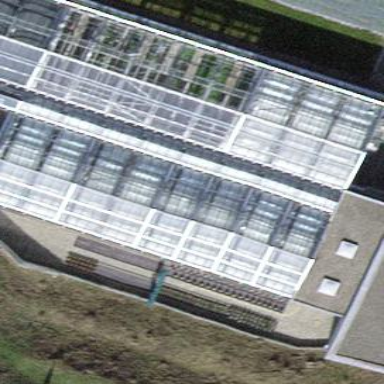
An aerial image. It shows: Greenhouse.